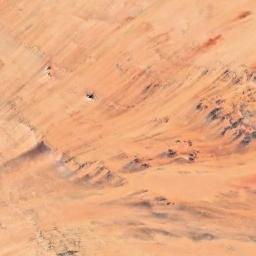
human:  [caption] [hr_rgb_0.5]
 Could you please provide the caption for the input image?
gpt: There are many lines in the desert .

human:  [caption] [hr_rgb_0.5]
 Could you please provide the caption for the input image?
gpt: The desert has orange sand and some decayed rocks .

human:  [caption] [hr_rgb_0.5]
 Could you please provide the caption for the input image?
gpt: The desert is full of yellow sand .

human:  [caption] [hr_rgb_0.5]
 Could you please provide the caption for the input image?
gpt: This is a yellow desert with some brown rocks .

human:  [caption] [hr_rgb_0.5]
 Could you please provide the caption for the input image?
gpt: An orange desert covered with bare land .